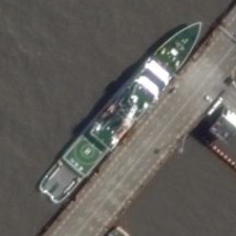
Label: cruiser